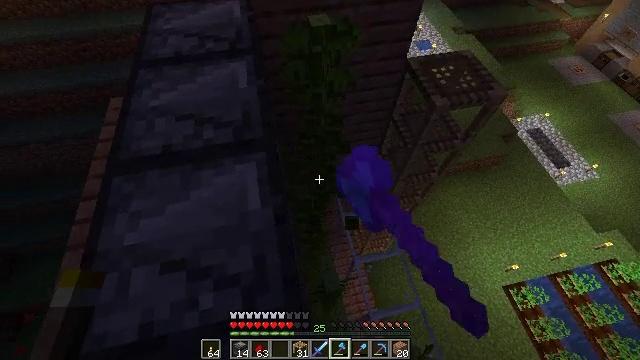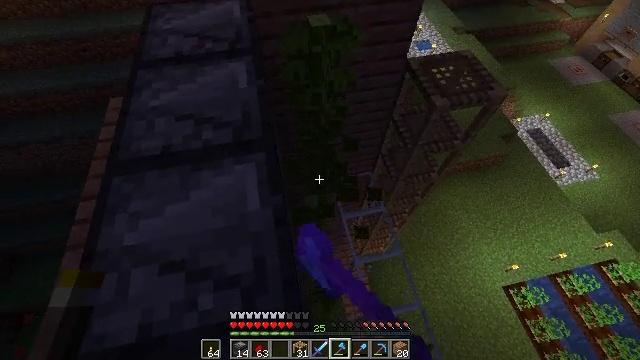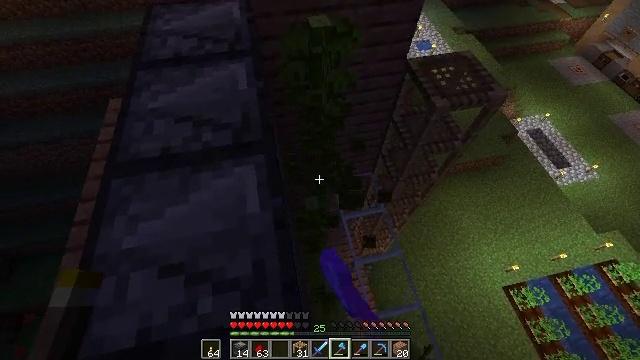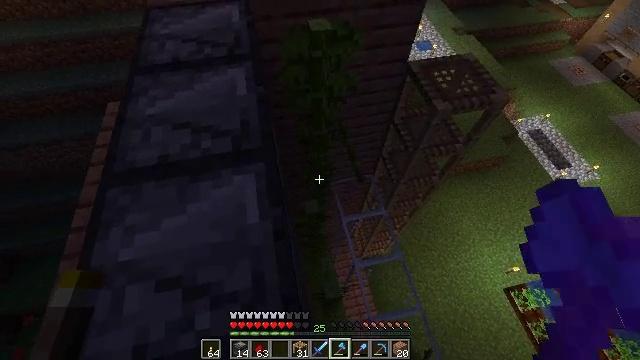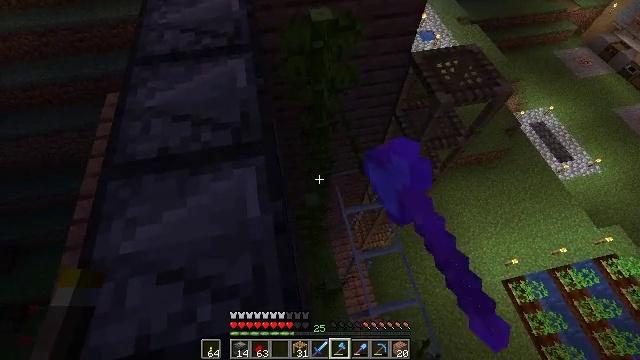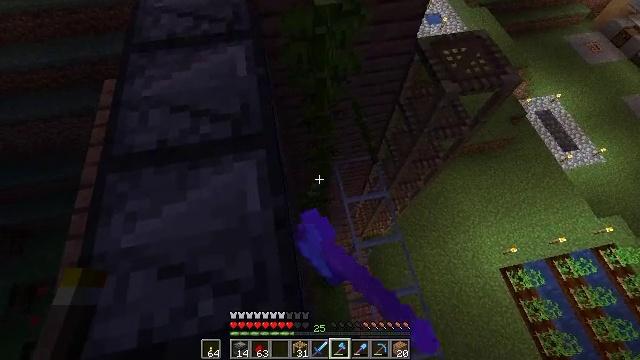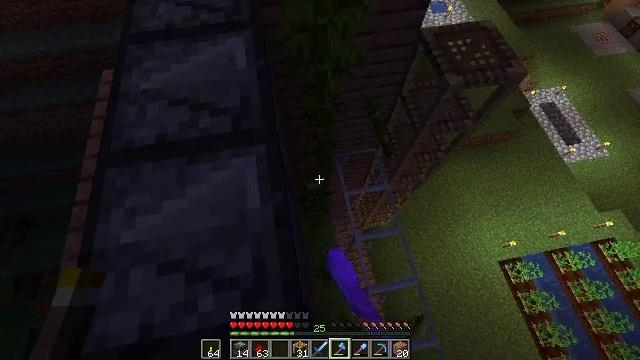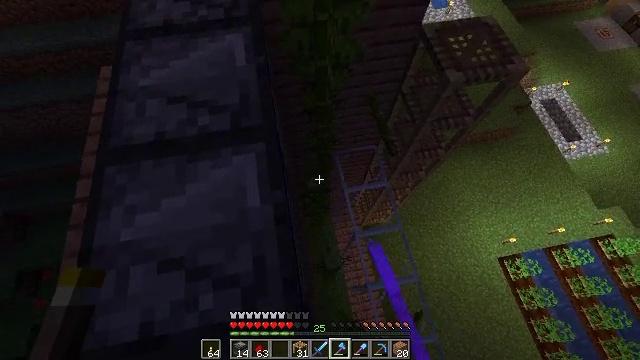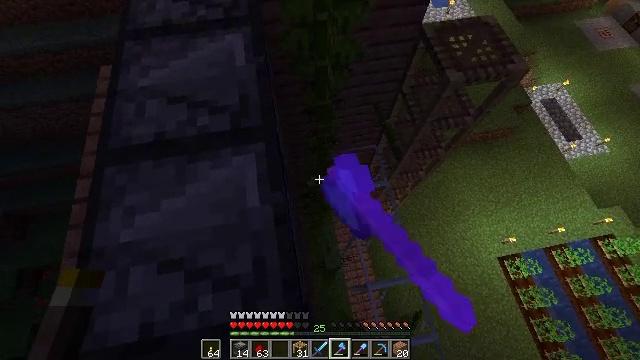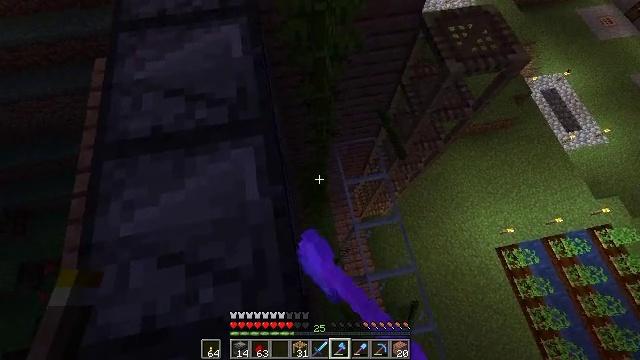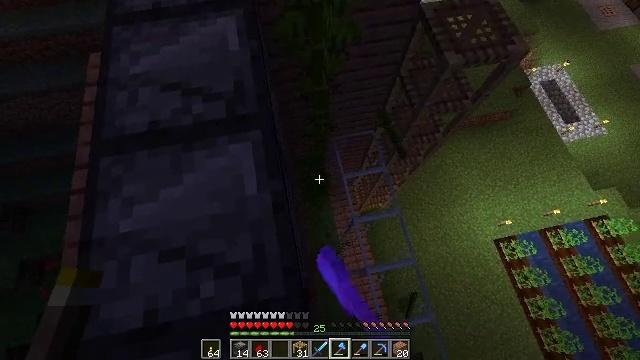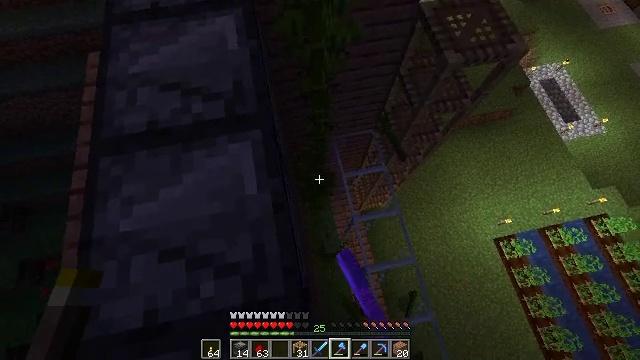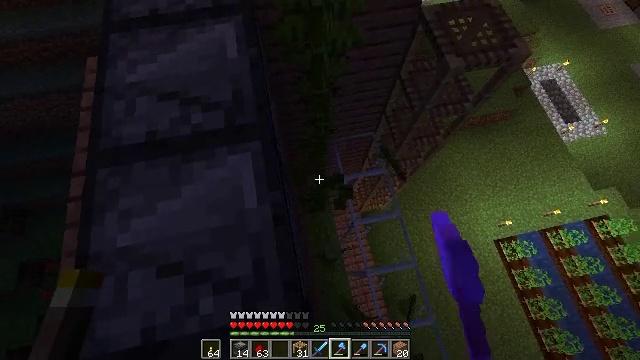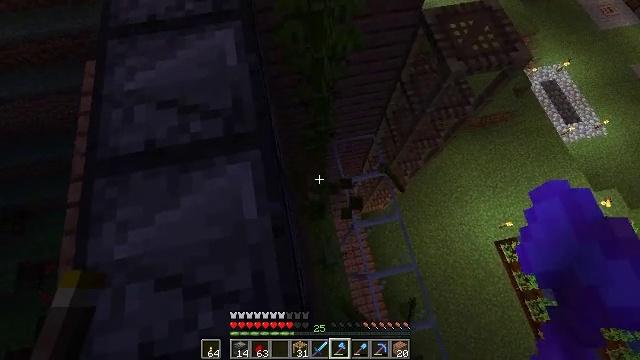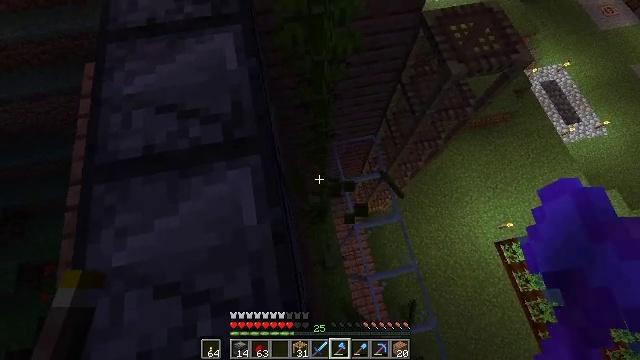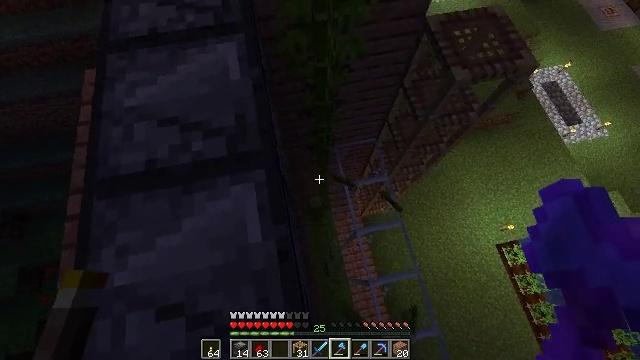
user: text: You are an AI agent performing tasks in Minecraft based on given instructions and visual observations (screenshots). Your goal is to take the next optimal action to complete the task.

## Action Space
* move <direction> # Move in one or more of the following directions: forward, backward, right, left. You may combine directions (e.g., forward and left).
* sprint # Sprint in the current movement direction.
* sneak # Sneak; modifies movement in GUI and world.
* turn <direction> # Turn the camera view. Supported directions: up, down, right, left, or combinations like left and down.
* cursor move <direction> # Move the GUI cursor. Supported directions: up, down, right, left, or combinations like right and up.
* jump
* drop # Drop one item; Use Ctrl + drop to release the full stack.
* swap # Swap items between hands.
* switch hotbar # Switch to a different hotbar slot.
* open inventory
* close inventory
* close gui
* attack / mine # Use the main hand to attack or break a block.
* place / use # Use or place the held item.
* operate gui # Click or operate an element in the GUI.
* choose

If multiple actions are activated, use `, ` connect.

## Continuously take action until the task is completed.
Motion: motion action
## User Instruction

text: Mine bamboo with your hand.
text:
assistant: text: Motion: sneak, attack / mine
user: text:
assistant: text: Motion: move forward, sneak, attack / mine
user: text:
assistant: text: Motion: move forward, sneak, attack / mine
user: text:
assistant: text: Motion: move forward, sneak, turn down, attack / mine
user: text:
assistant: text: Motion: sneak, turn down, attack / mine
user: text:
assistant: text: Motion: sneak, turn down, attack / mine
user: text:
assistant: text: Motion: sneak, attack / mine
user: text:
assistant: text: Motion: sneak, attack / mine
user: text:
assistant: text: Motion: sneak, turn down, attack / mine
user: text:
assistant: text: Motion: sneak, turn down, attack / mine
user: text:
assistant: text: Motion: move forward, sneak, attack / mine
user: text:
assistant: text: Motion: move forward, sneak, attack / mine
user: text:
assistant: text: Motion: move forward, sneak, attack / mine
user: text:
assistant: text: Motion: move forward, sneak, attack / mine
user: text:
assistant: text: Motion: move forward and move left, sneak, attack / mine
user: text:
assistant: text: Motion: move forward and move left, sneak, attack / mine
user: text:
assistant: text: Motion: move forward and move left, sneak, turn right and up, attack / mine
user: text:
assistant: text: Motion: move forward and move left, sneak, turn up, attack / mine
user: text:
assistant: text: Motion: move forward, sneak, attack / mine
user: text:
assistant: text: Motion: move forward, sneak, attack / mine
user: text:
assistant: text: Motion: move forward, sneak, attack / mine
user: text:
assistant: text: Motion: move forward, sneak, turn right, attack / mine
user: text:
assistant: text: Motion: sneak, turn right and down, attack / mine
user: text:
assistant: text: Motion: sneak, turn right and down, attack / mine
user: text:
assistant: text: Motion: sneak, attack / mine
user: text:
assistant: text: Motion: sneak, attack / mine
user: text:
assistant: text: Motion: sneak, attack / mine
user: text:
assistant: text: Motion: sneak, attack / mine
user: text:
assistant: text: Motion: sneak, attack / mine
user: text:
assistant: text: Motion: sneak, attack / mine